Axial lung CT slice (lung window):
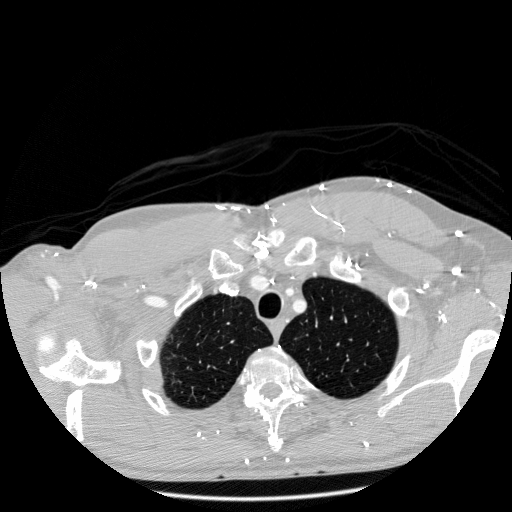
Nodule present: no